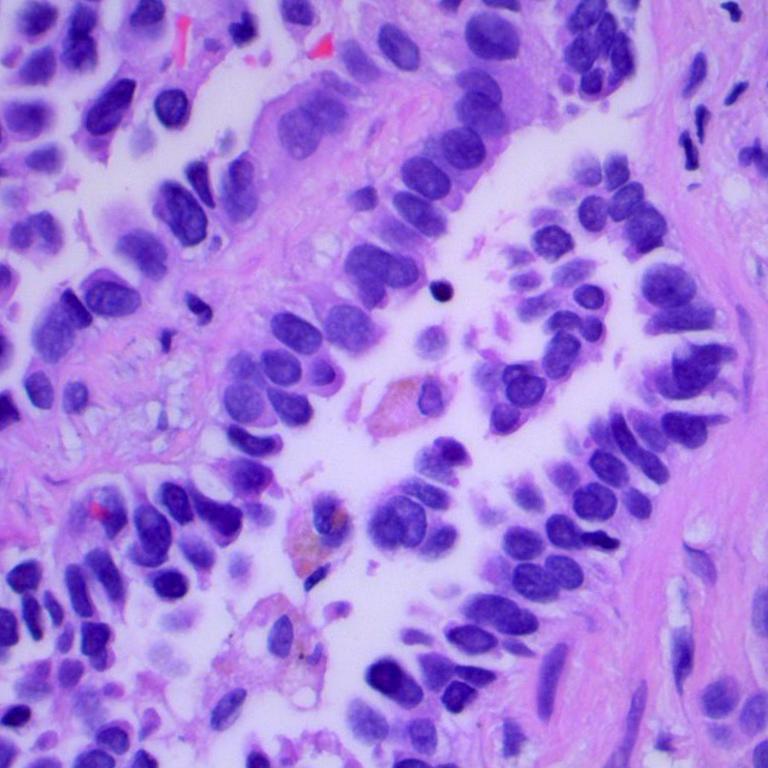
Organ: lung
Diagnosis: adenocarcinomas